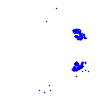
Particle: electron